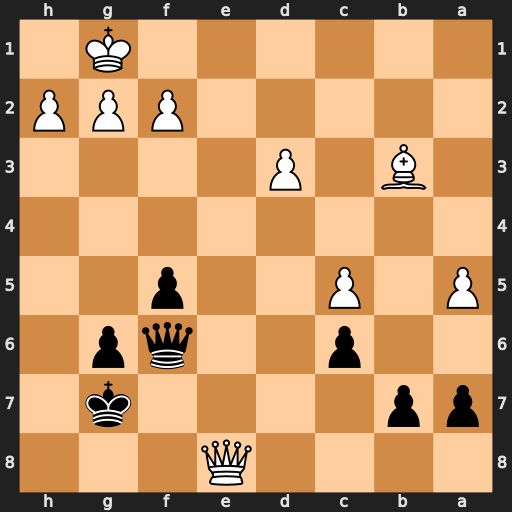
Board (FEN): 4Q3/pp4k1/2p2qp1/P1P2p2/8/1B1P4/5PPP/6K1
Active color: b
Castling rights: -
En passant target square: -
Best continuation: Qa1+ Bd1 Qxd1+ Qe1 Qxe1#